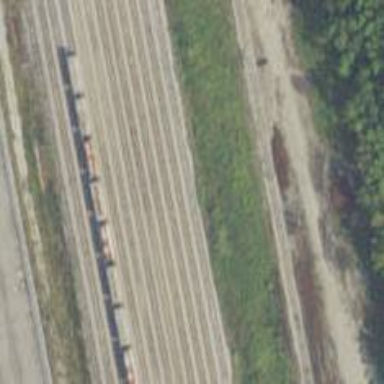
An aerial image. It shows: Railway siding with rails.